Question: I've been trying to install python on windows 7 , but I am getting this error near the end of the install and the entire thing rolls back.
I have tried both 2.7.2 and 3.2.2 32 and 64bit versions, does anyone know how I may fix this ?
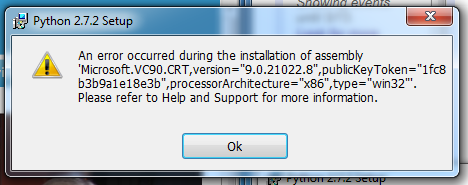
Answer: Try restarting. Occasionally windows will just silently fail when installing assemblies because it has pending updates.